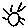
Label: sun